Question: I'm trying to convert a image mockup into HTML/CSS and I'm struggling to get things positioning correctly and staying in relative position as I resize the window.
JSFiddle code:
<URL>
Full-screen JSFiddle output:
<URL>
Here is the image mockup:

I'm not sure how to pin the pink and the blue bird to the type, and have it stay in that position both at different resolutions and as you resize the window. I thought of using 'max-width 100%' and 'height: auto;', however that didn't seem to quite work.
Essentially, I'd like the pink bird to always be on top of the lowercase "a", and the blue bird to always be where it is at the bottom right of the "r", and the ampersand to be vertically centred and stay there.
This is the CSS:
'''
/*TODO - There should be a way to do the two below using child selectors?*/
#alpha-bio-heading {
color: #faaacd;
}
#victor-bio-heading {
color: #85b1d8;
}
/*# TODO - Is there a way to fix this better for page resizes?*/
#pink-bio-bird {
position: absolute;
right: 55px;
top: 28px;
}
#blue-bio-bird {
position: absolute;
right: 15px;
top: 85px;
}
/*TODO - There should be a better way to centre this within the box.*/
#ampersand {
position: relative;
bottom: -120px;
}
'''
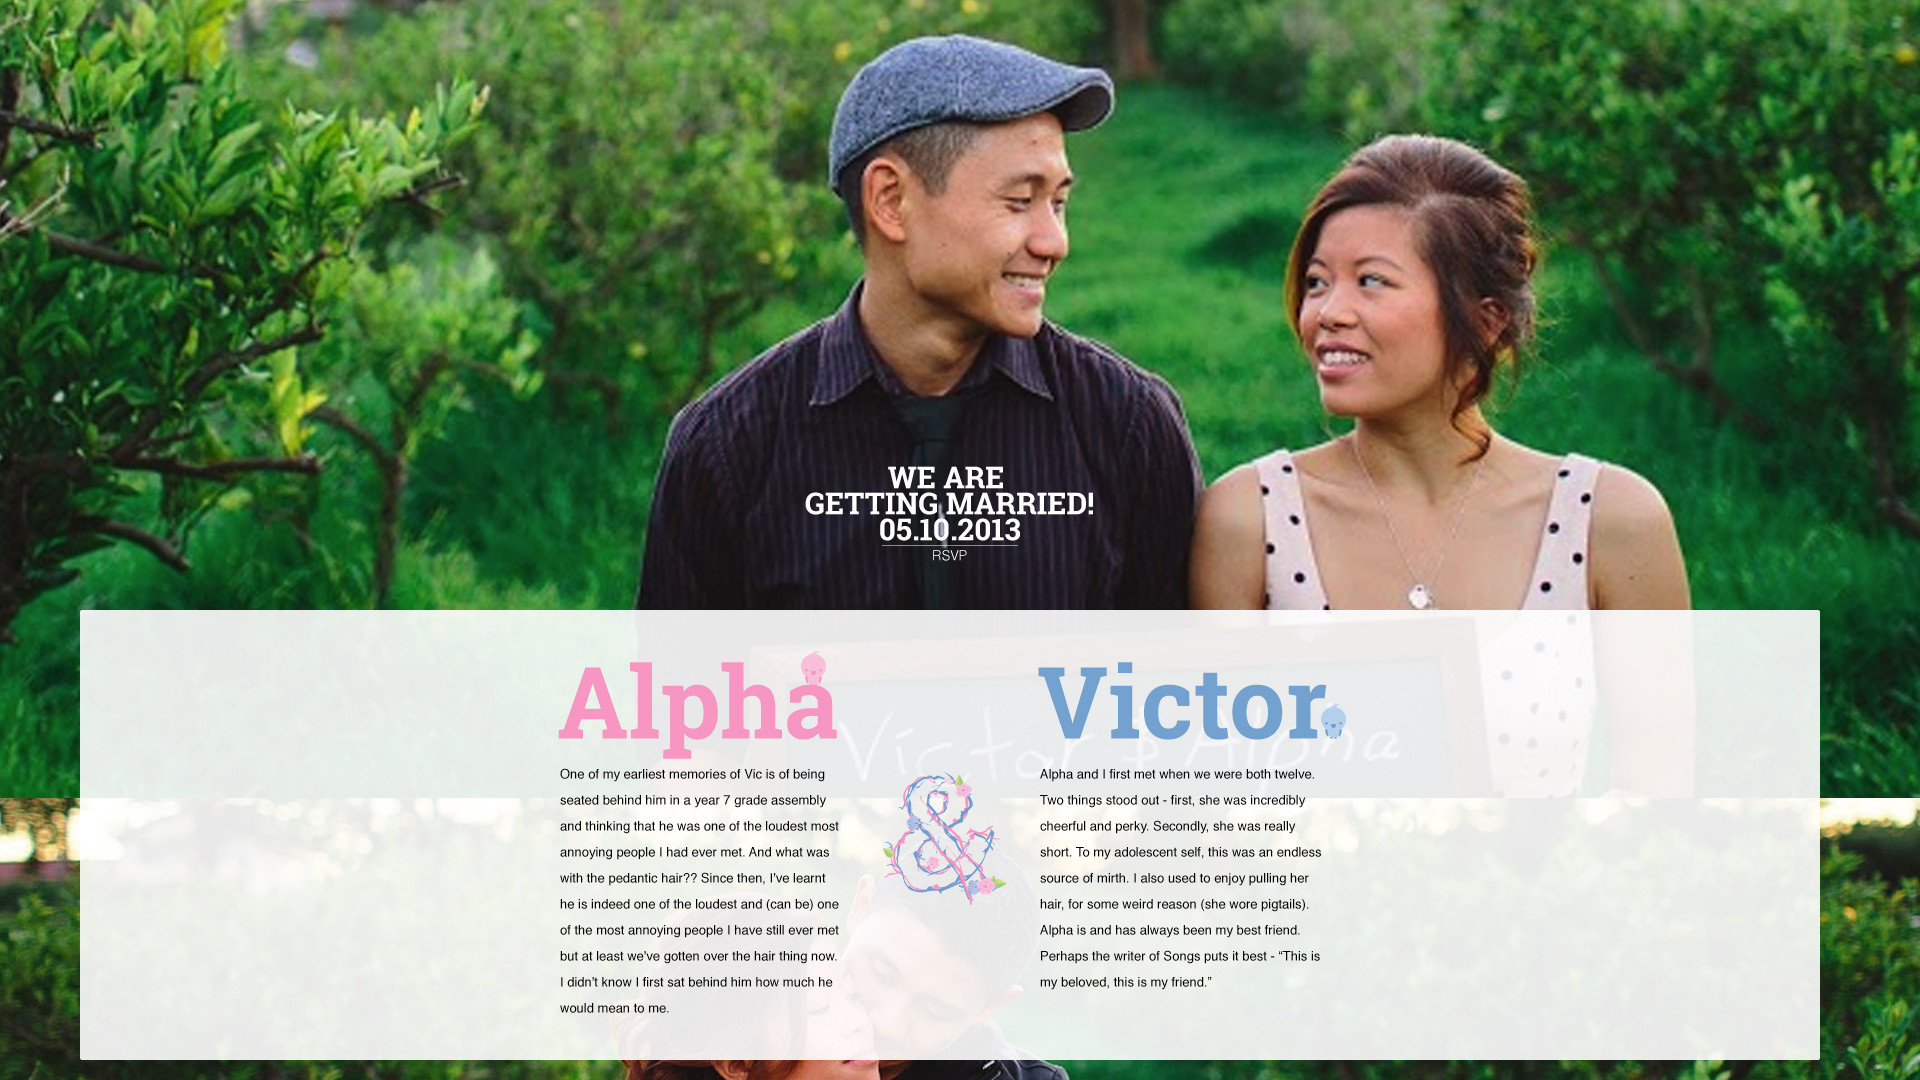
Answer: You should
- 'h1'- 'h1'-
changes made
'''
#alpha-bio-heading {
color: #faaacd;
position:relative;
}
#victor-bio-heading {
color: #85b1d8;
position:relative;
}
#pink-bio-bird {
left: 210px;
position: absolute;
top: 10px;
}
#blue-bio-bird {
left: 245px;
position: absolute;
top: 60px;
}
'''
Demo at <URL>